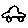
Label: car